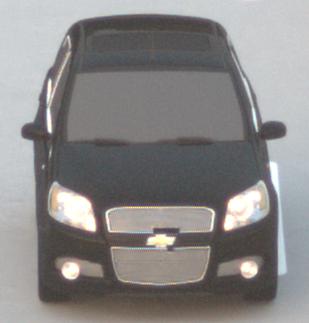
Make: Chevrolet
Model: Aveo 1.2
Detailed model: Aveo
Model produced from: 2008/06
Model produced until: 2011/01
Doors: 3
Color: black
Road condition: dry road
Daytime: dawn
Contrast: low contrast